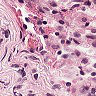
Metastatic tissue present: no